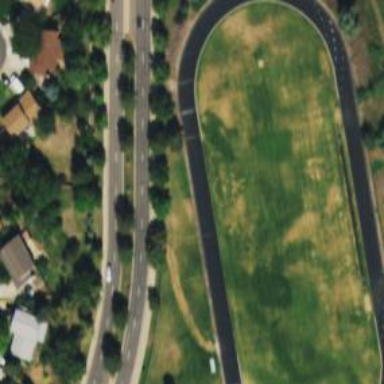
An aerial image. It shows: Paved track on leisure land.